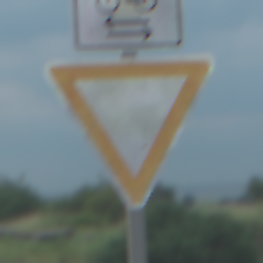
Verkehrszeichen: VorfahrtGewaehren
Zusatzzeichen oben: RichtungsangabeDurchPfeile9
Umgebung: Outdoor, Nature
Tageszeit: MorningAfternoon
Wetter: PartlyCloudy
Licht: Natural
Jahreszeit: NotSpecified
Kontrast: LowContrast